Question: I'm trying to make a progress bar in CSS, and I'm having trouble styling some of the components. I can't seem to get arrows to change color with the box when hovering.

this is the html for one of the buttons
'''
<li>
<div class="arrow-in"></div>
<div class="outerContainer done">
<div class="innerContainer">
<div class="element"><a href="#">Step 2</a></div>
</div>
</div>
<div class="arrow-right"></div>
</li>
'''
and this is the css for the arrows
'''
.arrow-right {
width: 0;
height: 0;
border-top: 30px solid transparent;
border-bottom: 30px solid transparent;
border-left: 20px solid #EBEBEB;
display: inline-block;
float: left;
}
.arrow-in {
width: 0;
height: 0;
border-top: 30px solid transparent;
border-bottom: 30px solid transparent;
border-left: 20px solid #FFF;
display: inline-block;
float: left;
background-color: #EBEBEB;
}
'''
<URL>
Is this a reasonable approach for this effect or should I be doing something completely different?
EDIT:
I did as suggested and used before and after classes.
<URL>
how could I now position the circles to be in the center right without displacing text?
EDIT2:
ok another method, but now I can't get more than one line of text
<URL>
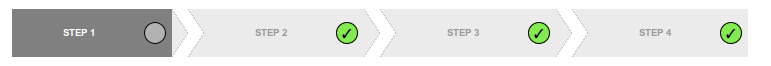
Answer: here is a way to achieve the desired effect:
<URL>
html
'''
<button>
<a href="">one line</a>
<i></i>
</button>
<button id="current">
<a href="">two lines of text</a>
<i></i>
</button>
<button>
<a href="">three lines of text in this one </a>
<i></i>
</button>
<button>
<a href="">the most extreme case with four lines of text</a>
<i></i>
</button>
'''
css
'''
a{
text-decoration: none;
color: black;
}
button {
background:#ddd;
border:0;
font-weight:bold;
cursor:pointer;
position:relative;
padding:0px 50px 0px 15px;
width: 150px;
height: 60px;
font-size: 0.7em;
vertical-align: top;
}
button:hover{
background: gray;
}
button:hover:before{
border-top:30px gray solid;
border-bottom:30px gray solid;
}
button:hover:after{
border-left:15px gray solid;
}
#current {
background: red;
}
#current:before
{
border-top:30px red solid;
border-bottom:30px red solid;
}
#current:after
{
border-left: 15px solid red;
}
#current .element a {
color: #FFFFFF;
}
button:before {
content:'';
border-top:30px #ddd solid;
border-bottom:30px #ddd solid;
border-left:15px #fff solid;
position:absolute;
top:0;
left:0;
}
button:after {
content:'';
border-top:30px #fff solid;
border-bottom:30px #fff solid;
border-left:15px #ddd solid;
position:absolute;
top:0;
right:0;
}
button i:after {
content:'13';
width:25px;
color: white;
height:25px;
font-size: 20px;
background: green;
border-radius: 25px;
line-height: 25px;
position:absolute;
top:0;
bottom:0;
margin:auto;
right:20px;
}
'''